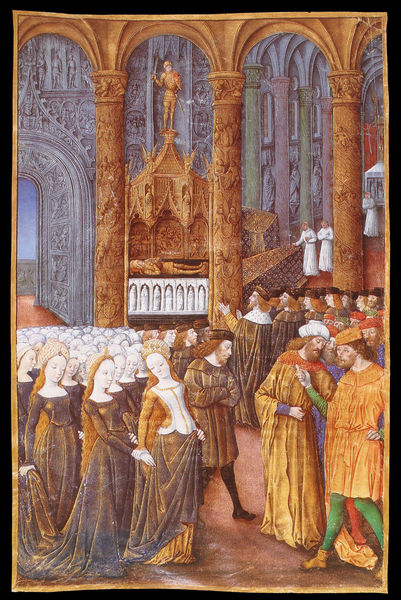
Titel: Die Geschichte der Zerstörung Trojas (N. a. fr. 24920)
Institution: Paris, Bibliothèque Nationale
Schlagwörter: blau, gemälde, weiß, frauen, grün, menschen, braun, frau, kleider, männer, säulen, rot, tot, kaufmänner, kirche, gold, gotik, locken, prinzessin, skulptur, bogen, italien, zug, könig, strümpfe, gewölbe, buch, dom, jungfrau, schwester, ritter, altar, kathedrale, portal, prister, orgel, sarg, gotisch, grab, mittelalter, messdiener, priester, segnung, hochzeit, brüder, anbetung, turban, grablege, kloser, buchmalerei, heiraten, jungfrauen, wallfahrt, epithaph, kreuzgänge, zug der jungfrauen